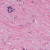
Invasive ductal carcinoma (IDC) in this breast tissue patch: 1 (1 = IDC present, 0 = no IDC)